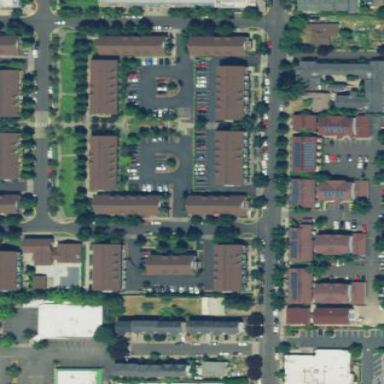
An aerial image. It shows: Residential area with apartments.